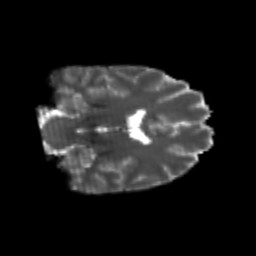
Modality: T2w
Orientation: coronal
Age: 21
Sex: female
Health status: healthy
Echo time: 0.074 s